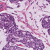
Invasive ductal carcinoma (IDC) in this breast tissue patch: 1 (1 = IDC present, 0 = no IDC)